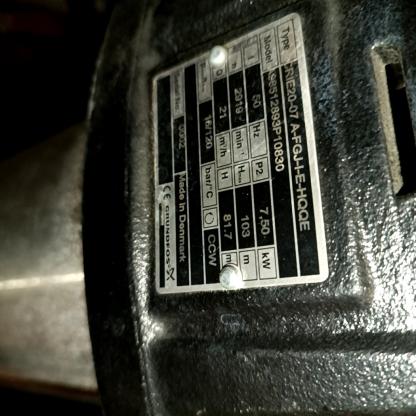
Klasa: tabliczka-znamionowa